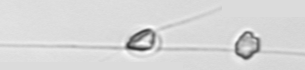
Label: Chaetoceros_danicus